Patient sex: M
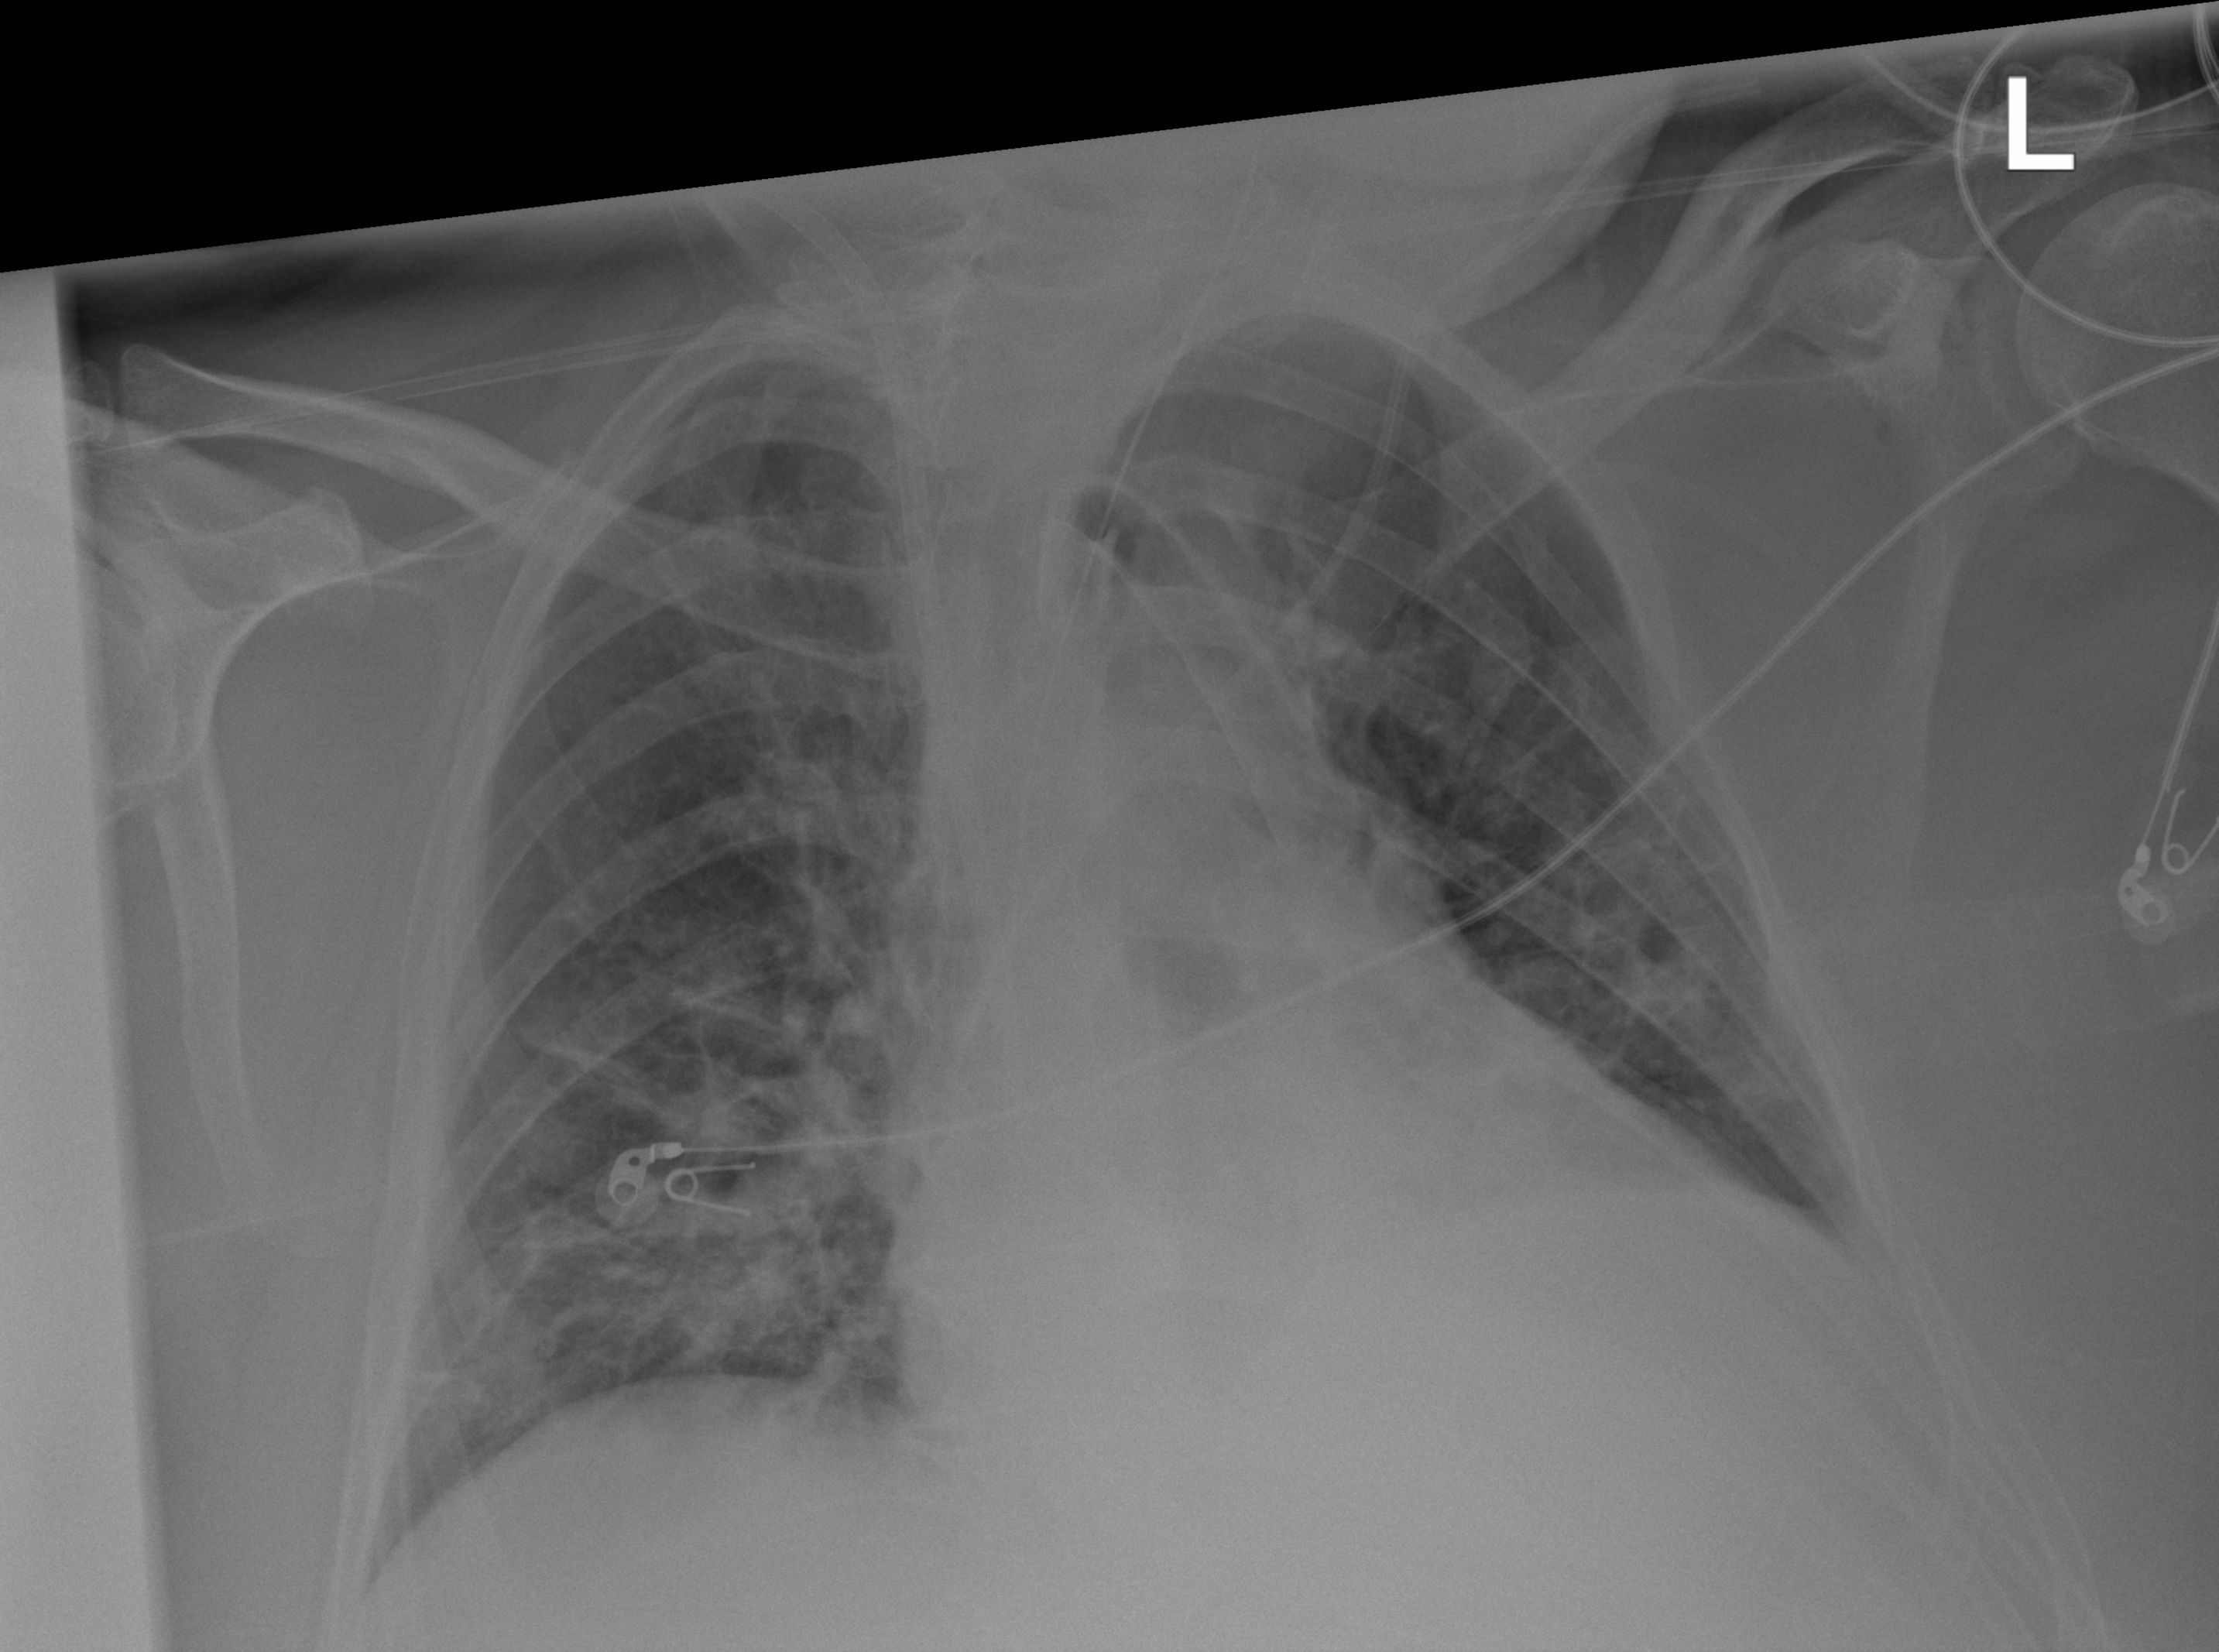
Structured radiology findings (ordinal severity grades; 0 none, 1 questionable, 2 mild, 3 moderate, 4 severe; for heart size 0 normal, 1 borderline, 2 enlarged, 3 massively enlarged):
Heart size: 0
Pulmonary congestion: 0
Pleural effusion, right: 0
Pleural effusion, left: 0
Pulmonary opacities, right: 2
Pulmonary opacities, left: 2
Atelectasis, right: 2
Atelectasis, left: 2